Question: I am trying to draw a chart as below but the x axis stops at end of year 11 which it does not at the moment. I set max to 19 but it did not work.How can I get rid of those grey lines after end of Year 11?
Also for x-axis labels I want to decrease the font size of second category ([1,2,3,4]) and Year with bigger font but in label styles the font size property applies to all labels.
'''
var l=19;
var m=-0.6;
new Highcharts.Chart({
chart: {
renderTo: elementId,
spacingLeft: 10,
spacingRight: 10
},
title: {
text: subject
},
xAxis: {
categories: [{
name: "Year 7",
categories: [1, 2, 3, 4]
}, {
name: "Year 8",
categories: [1, 2, 3, 4]
}, {
name: "Year 9",
categories: [1, 2, 3, 4]
}, {
name: "Year 10",
categories: [1, 2, 3, 4]
}, {
name: "Year 11",
categories: [1, 2, 3, 4]
}],
labels: {
style: {
fontSize: '7.5px'
}
},
plotLines: [{
color: '#5DA06E',
width: 2,
value: l
}, {
color: '#5DA06E',
width: 2,
value: -1
}],
//max: l
},
yAxis: [{
labels: {
enabled: false
},
title: {
text: null
},
min: 0,
max: 1000
},
{
title: {
text: null
},
labels: {
style: {
fontSize: '7.5 px'
},
align: 'left',
x: 3,
formatter: function () {
var value = change[this.value];
return value !== 'undefined' ? value : this.value;
}
},
tickPositions: [0, 280, 360, 440, 520, 600, 680, 760, 840, 920, 1000],
gridLineColor: 'white',
opposite: true,
min: 0,
max: 1000
}],
series: [{
type: 'line',
data: [[m, 0], [l, 280]],
color: '#A5DEC1',
}, {
type: 'line',
data: [[m, 80], [l, 360]],
color: '#94D0A3',
},
...
'''

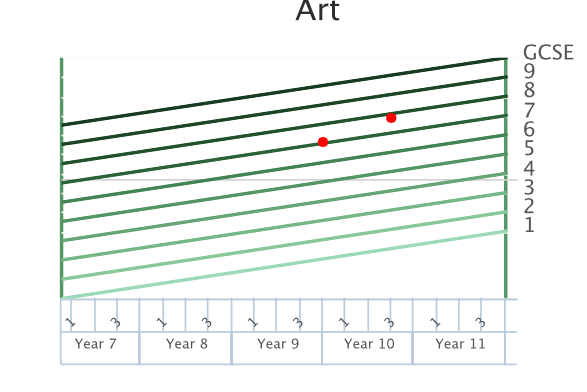
Answer: Are 'm' and 'l' params constant? Or can you change them? If yes, then see: <URL>
In short: Categories reserves a place from -0.5 to 0.5 with category index. For example Year7 -> 4 means x-values from 3.5 to 4.5. So according to this information let's change that values:
'''
var l = 19.5;
var m = -0.5;
'''
Now modify extremes and plotLines:
'''
plotLines: [{
color: '#5DA06E',
width: 2,
value: l
}, {
color: '#5DA06E',
width: 2,
value: m
}],
max: l - 0.5,
min: m + 0.5,
'''